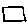
Label: square